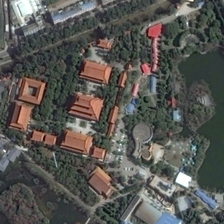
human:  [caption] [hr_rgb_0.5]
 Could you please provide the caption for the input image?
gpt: several chinese buildings with orange roofs stands in this beautiful resort where a pond sits .

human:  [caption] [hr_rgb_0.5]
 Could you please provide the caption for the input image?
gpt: in the woods there is a resort with orange roof houses  next to which is a lake .

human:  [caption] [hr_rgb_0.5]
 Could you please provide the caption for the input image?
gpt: in the woods there is a resort with orange roof houses  next to which is a lake .

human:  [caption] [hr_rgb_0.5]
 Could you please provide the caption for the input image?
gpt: in the woods there is a resort with orange roof houses  next to which is a lake .

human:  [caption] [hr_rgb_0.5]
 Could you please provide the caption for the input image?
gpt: several red buildings and many green trees are in a resort with two ponds .